Field crop: maize
Growth stage: 2
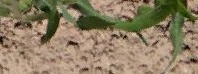
Species: maize